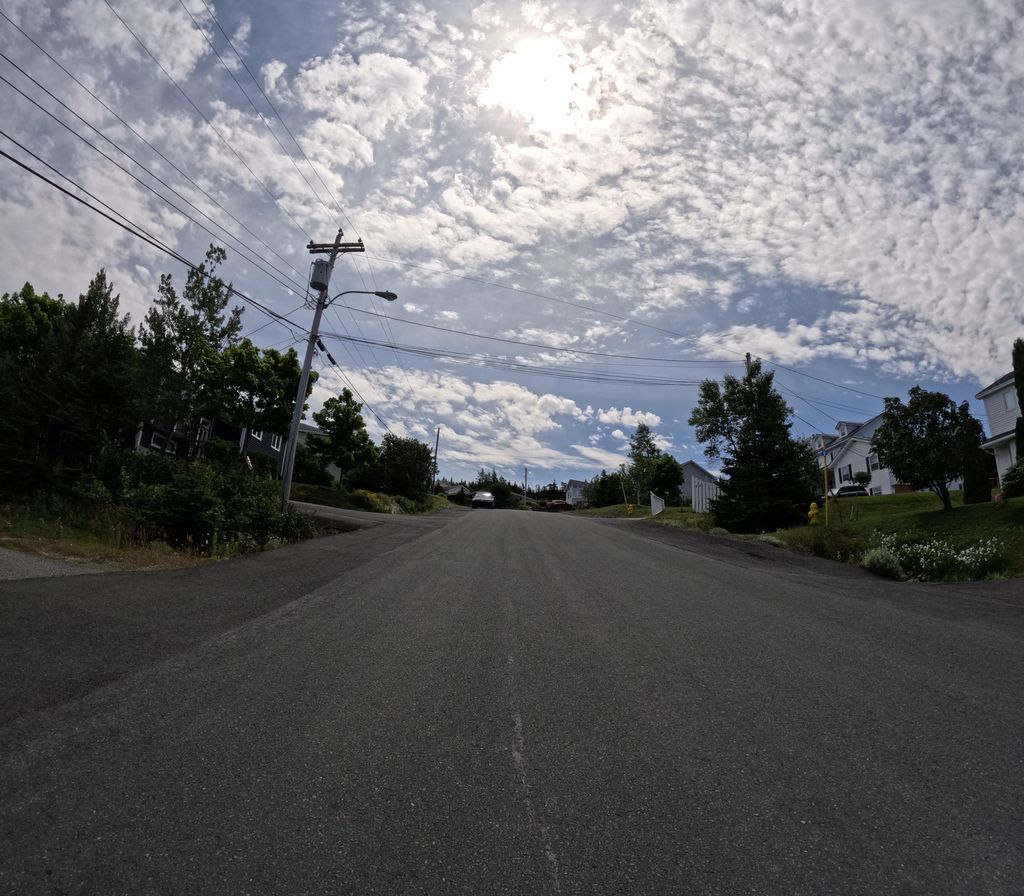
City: st_johns